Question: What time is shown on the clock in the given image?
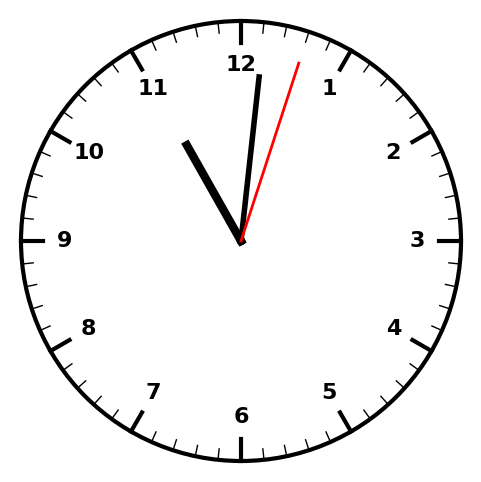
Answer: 11:01:03